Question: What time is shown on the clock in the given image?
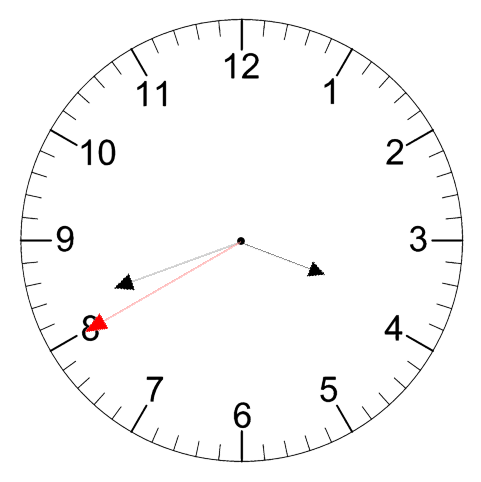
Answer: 03:41:40